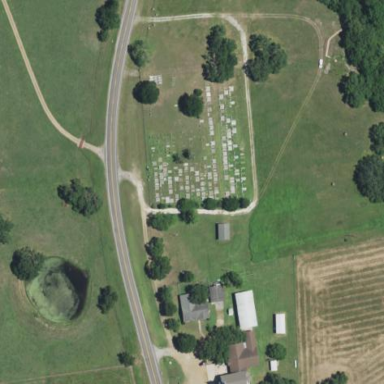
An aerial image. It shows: Cemetery.